Question: In my app, user can make a profile pic by uploading it from phone or taking one from the phone.
Everything works fine, and the user is able to do any of these operations smoothly and the profile pic looks great, at the time of setting it up.
But, when the user starts the app again, I fetch the path of the image and try to show it.
And it is shown, but it is, for some reason, rotated for 90 or 180 degrees!

So, once again, at the moment when the user takes or uploads a pic from the phone, it is not rotated strangely like this, only on the next app life cycle.
Here is some code:
'''
-(void)setAvatar
{
NSMutableArray* imagePathArray = [[Model shared] loadDataForKey:@"avatar"];
NSString *imagePath = [imagePathArray objectAtIndex:0];
UIImage *image = [UIImage imageWithContentsOfFile:imagePath];
if (image!=nil)
_avatar.image = image;
}
'''
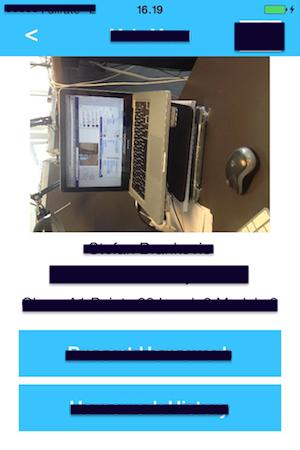
Answer: I suppose the problem is because of skipping embedded metadata information. When you use Media Library to get an image (?) it includes orientation transformation info. After that you start to UIImage, but this class truncates all image metadata. That's why you see your image rotated after you save and reload it.
<URL>